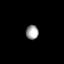
Tissue: lung
Cell type: Endothelial cells
Senescence score: 0.809
Nuclear area (px): 176
Mean DAPI intensity: 159.869